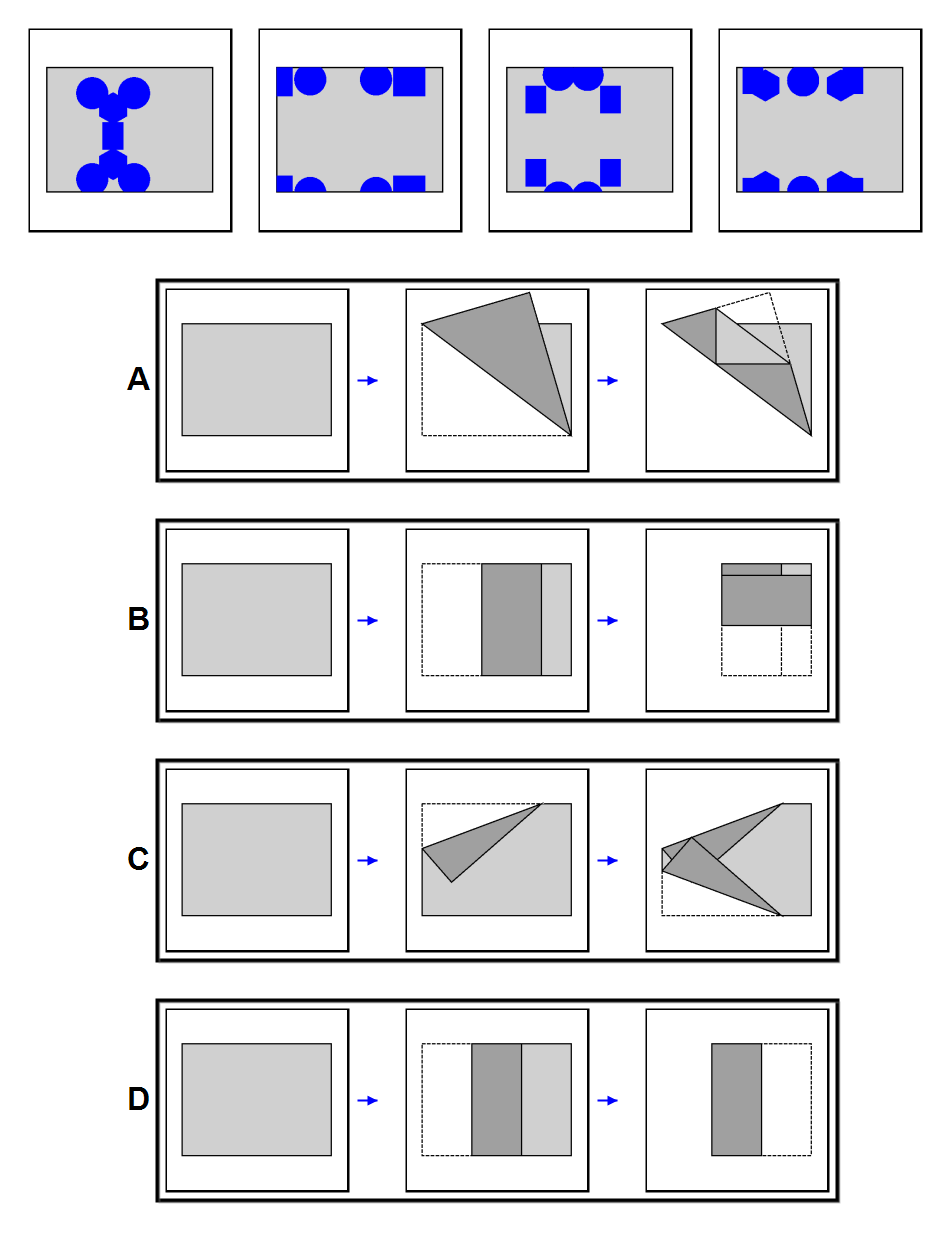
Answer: B